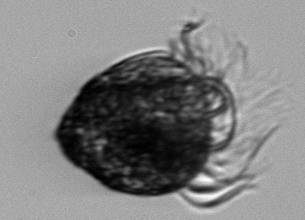
Label: Strombidium_capitatum